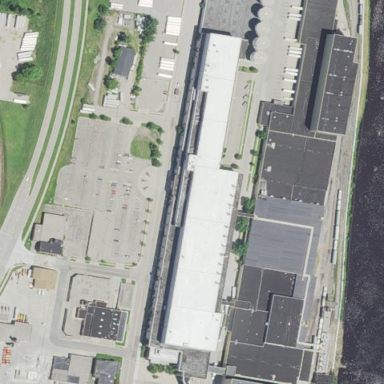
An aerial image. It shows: Industrial building.